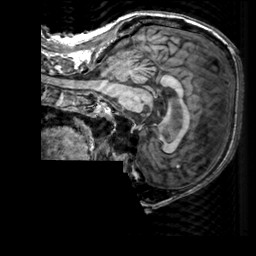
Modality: T1w
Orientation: sagittal
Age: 75
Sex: male
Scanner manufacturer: siemens
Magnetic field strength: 3 T
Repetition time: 2.3 s
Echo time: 0.00303 s